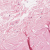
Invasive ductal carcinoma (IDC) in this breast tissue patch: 0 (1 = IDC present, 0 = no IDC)